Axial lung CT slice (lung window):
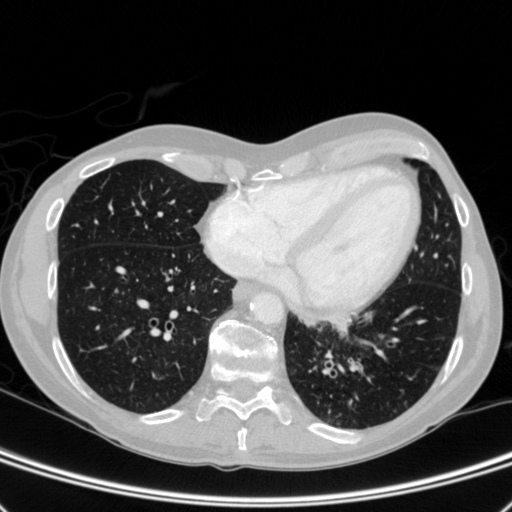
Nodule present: no